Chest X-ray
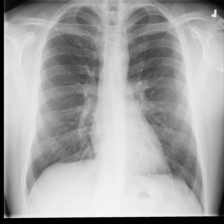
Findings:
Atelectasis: negative
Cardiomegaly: negative
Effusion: negative
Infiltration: negative
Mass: negative
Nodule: negative
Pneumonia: negative
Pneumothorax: negative
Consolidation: negative
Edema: negative
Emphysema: negative
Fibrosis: negative
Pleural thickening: negative
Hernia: negative